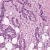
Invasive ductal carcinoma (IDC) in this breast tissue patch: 1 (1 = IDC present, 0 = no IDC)